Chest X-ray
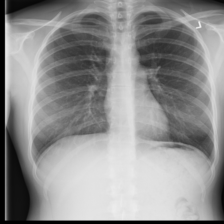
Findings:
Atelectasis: negative
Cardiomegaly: negative
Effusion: negative
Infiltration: negative
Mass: negative
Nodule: negative
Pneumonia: negative
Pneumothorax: negative
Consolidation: negative
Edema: negative
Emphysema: negative
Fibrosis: negative
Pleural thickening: negative
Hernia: negative